Question:
Hello everyone, please help me again!
I could create the function but when I execute it, I always get the following error. Line 1, column 7 (I guess it's datatype of parameter) and statement ignored! :(
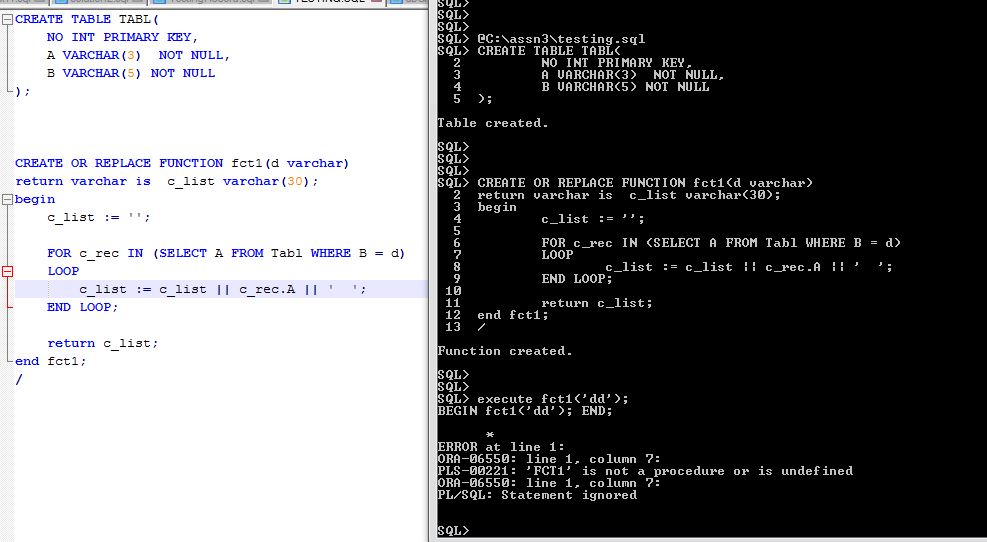
Answer: What you are using is to execute a function. Either assign the result to a variable or run sql query using 'dual'
'''
declare
x varachar2(100);
begin
x := fct1('dd');
end;
'''
Alternatively you can also use
'''
select fct1('dd') from dual;
'''